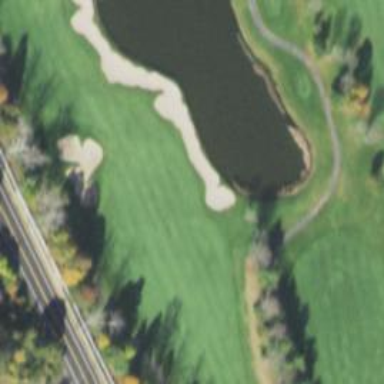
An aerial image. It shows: View of golf hole.